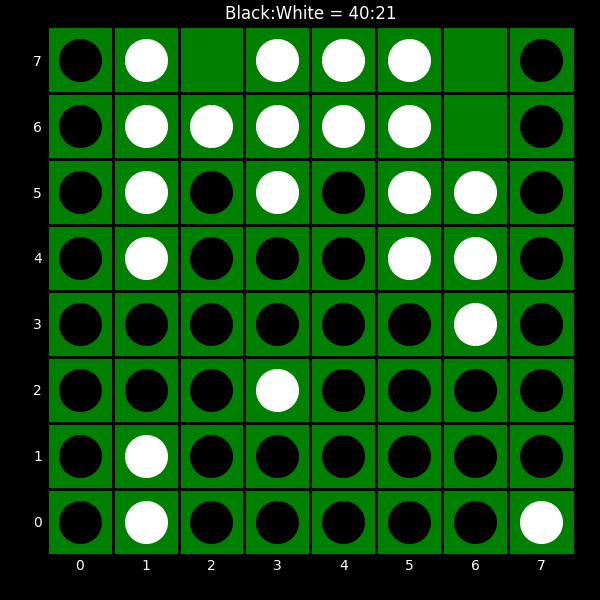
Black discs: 40
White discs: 21